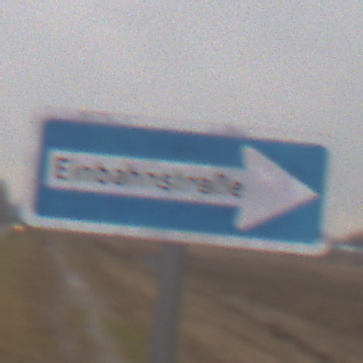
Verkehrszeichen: EinbahnstrasseRechtsweisend
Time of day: Midday
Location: Outdoor (RoadRail)
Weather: Overcast
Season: NotSpecified
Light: Natural